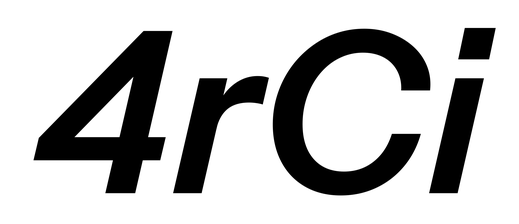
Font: InstrumentSans-Italic_SemiBold_Italic